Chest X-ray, PA view. Patient: 52 years old, sex F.
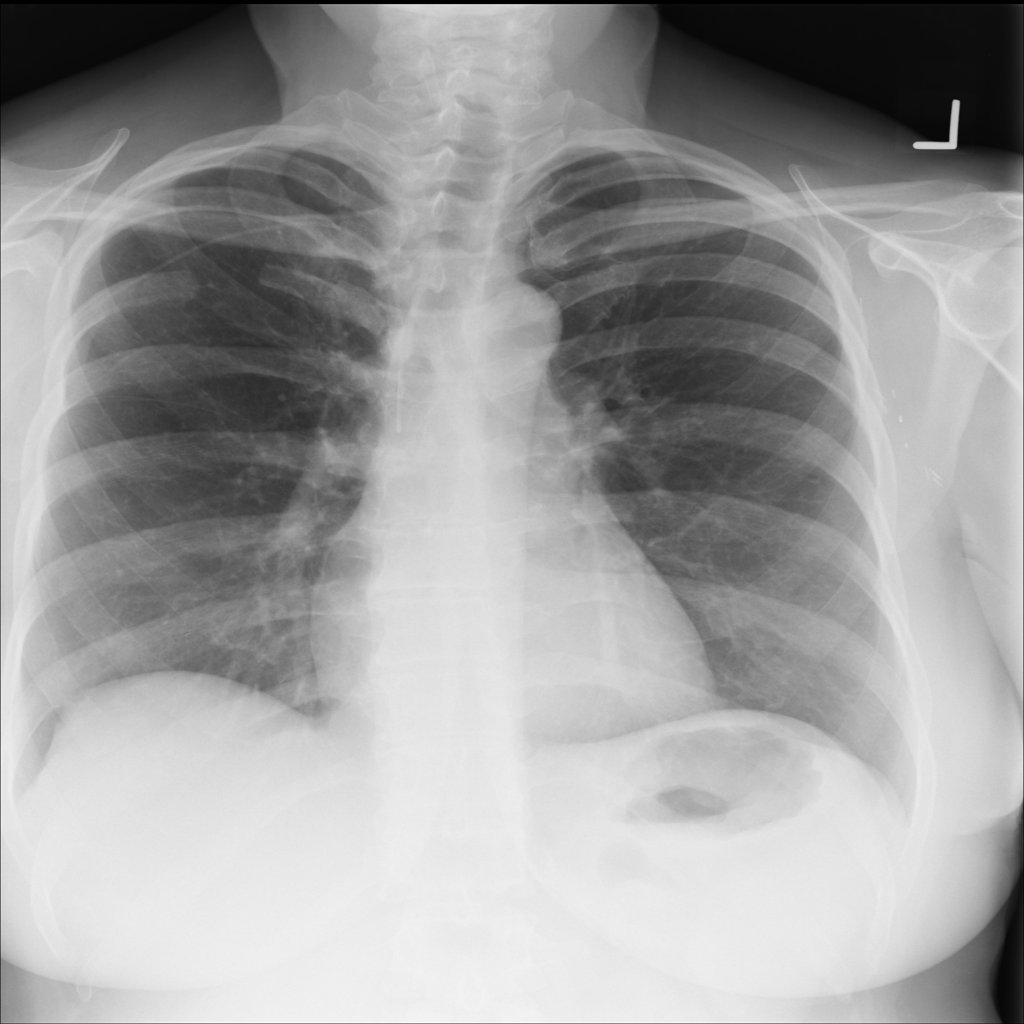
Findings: No Finding